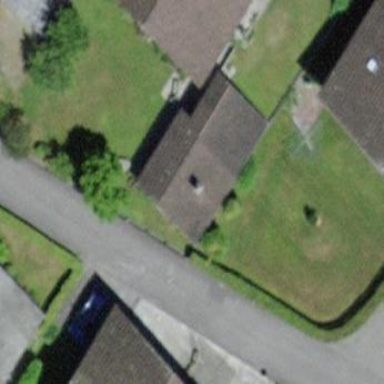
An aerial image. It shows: Shed building.